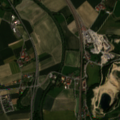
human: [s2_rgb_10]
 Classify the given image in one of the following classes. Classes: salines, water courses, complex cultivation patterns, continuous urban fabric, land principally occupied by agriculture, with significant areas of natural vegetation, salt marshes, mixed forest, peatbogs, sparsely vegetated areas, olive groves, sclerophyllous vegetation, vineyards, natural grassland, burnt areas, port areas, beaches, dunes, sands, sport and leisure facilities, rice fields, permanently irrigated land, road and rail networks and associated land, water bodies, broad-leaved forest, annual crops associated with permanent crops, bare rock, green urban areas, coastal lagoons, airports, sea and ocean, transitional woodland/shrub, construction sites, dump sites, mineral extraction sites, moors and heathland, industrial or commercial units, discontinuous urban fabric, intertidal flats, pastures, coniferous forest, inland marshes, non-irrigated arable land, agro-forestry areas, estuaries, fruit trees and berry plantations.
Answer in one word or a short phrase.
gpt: discontinuous urban fabric, mineral extraction sites, non-irrigated arable land, land principally occupied by agriculture, with significant areas of natural vegetation